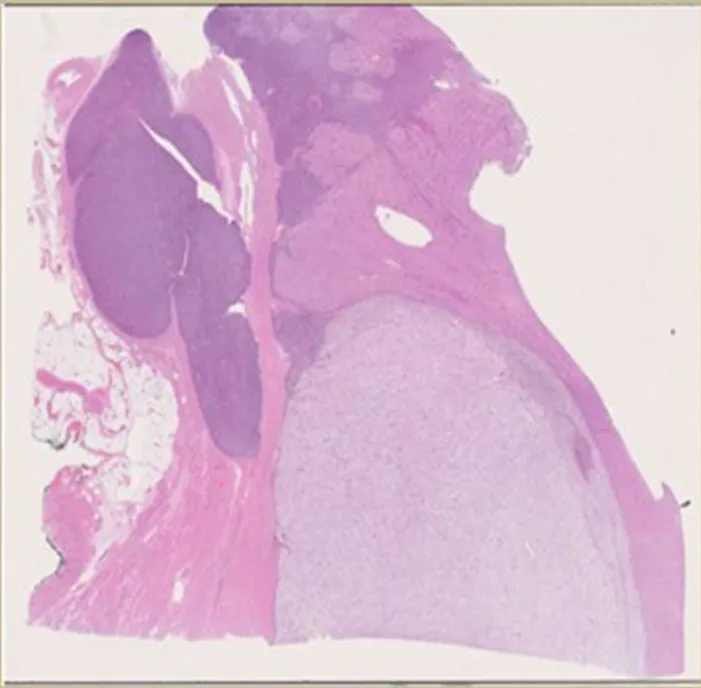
Initial pathology.
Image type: pathology (h&e)